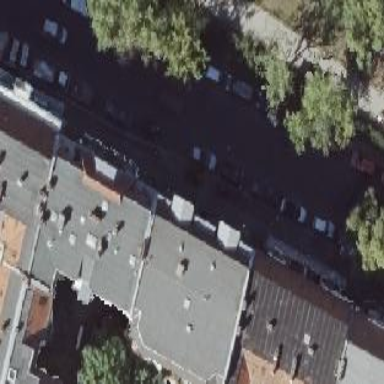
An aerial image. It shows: Apartment building with double saltbox roof shape.